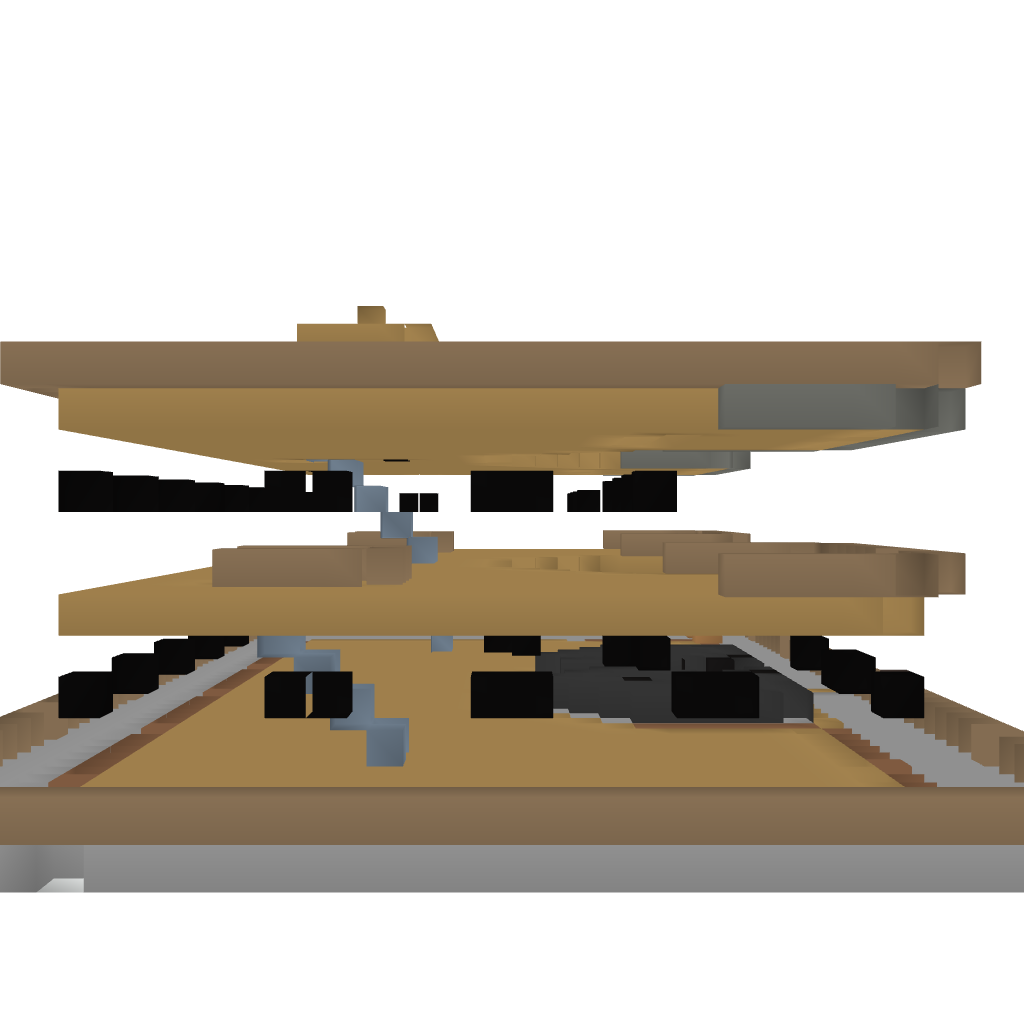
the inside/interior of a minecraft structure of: Mansion of Wood